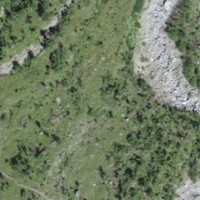
EUNIS habitat code: 32
Species observed at this site:
Vincetoxicum hirundinaria